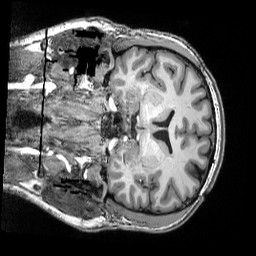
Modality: T1w
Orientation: coronal
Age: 28
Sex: male